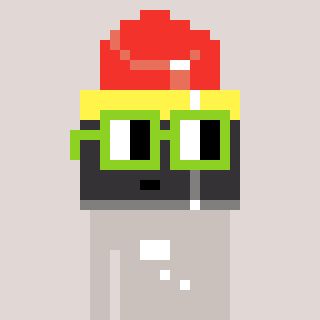
a pixel art character with square light green glasses, a lipstick-shaped head and a foggrey-colored body on a warm background